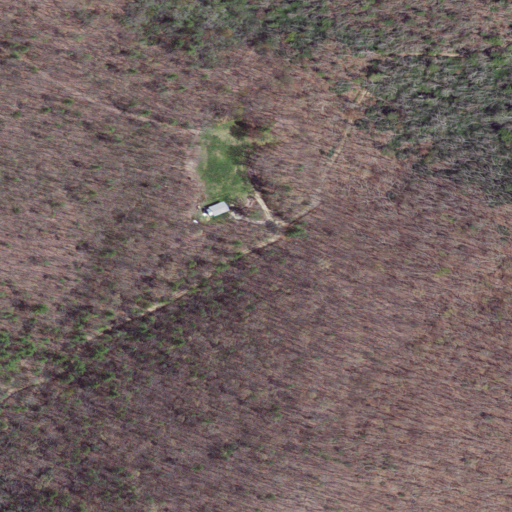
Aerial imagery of gap in Virginia named Gum Stand containing deciduous forest, mixed forest, low intensity development, shrub, open development, and medium intensity development